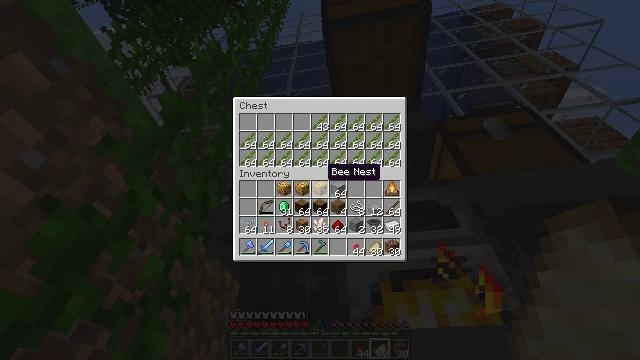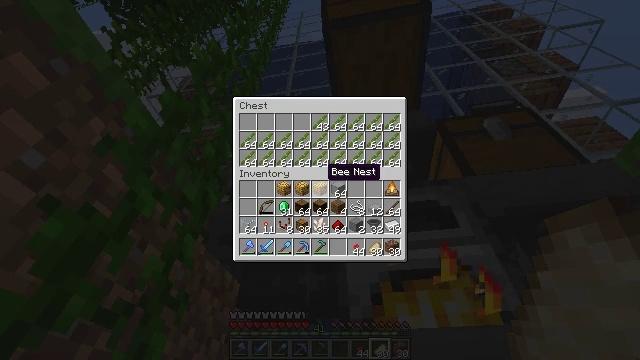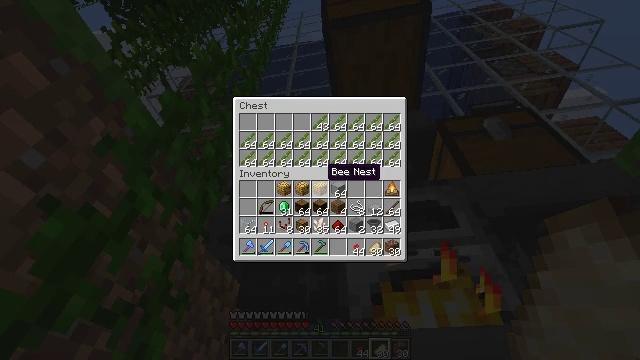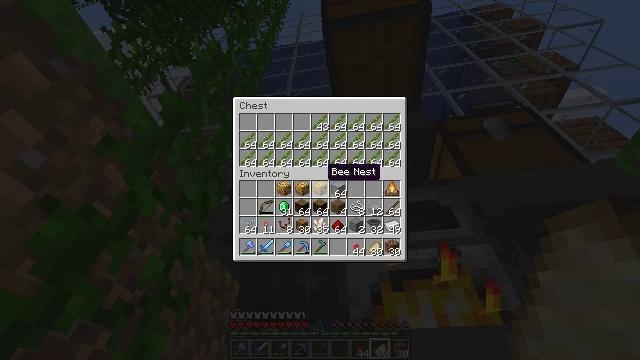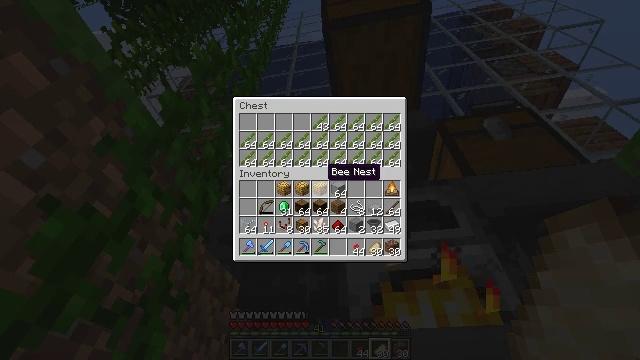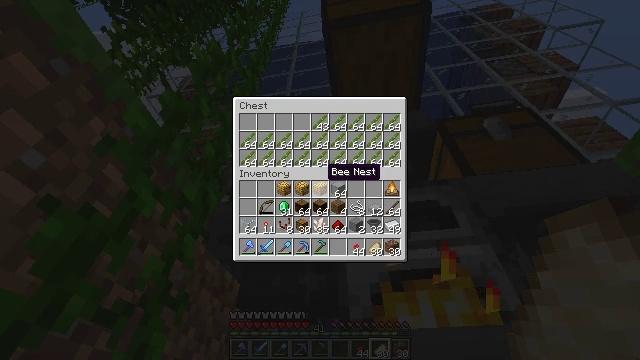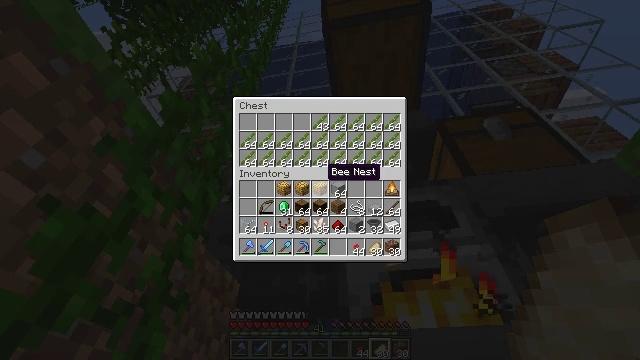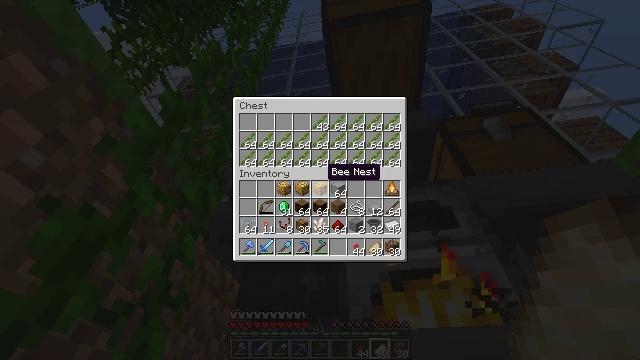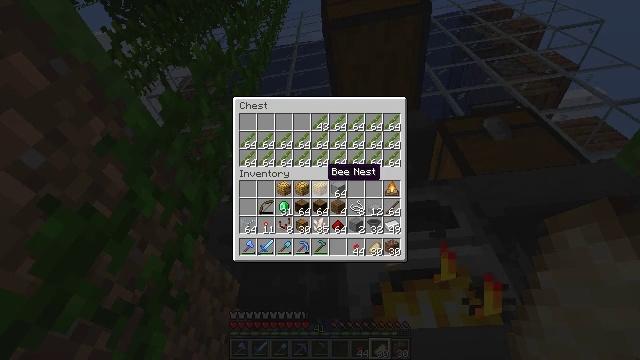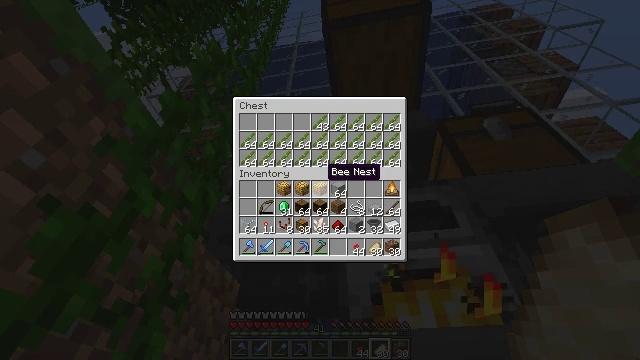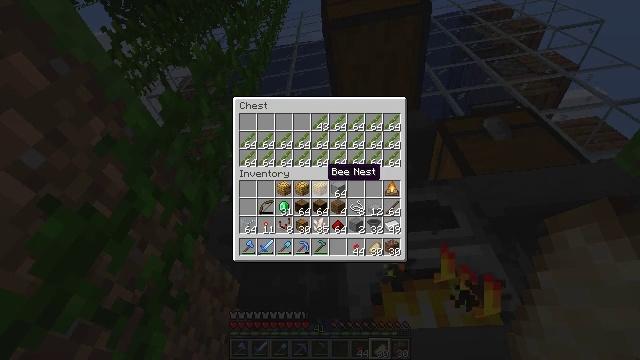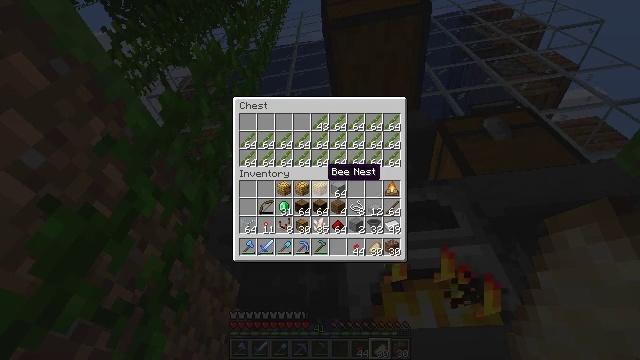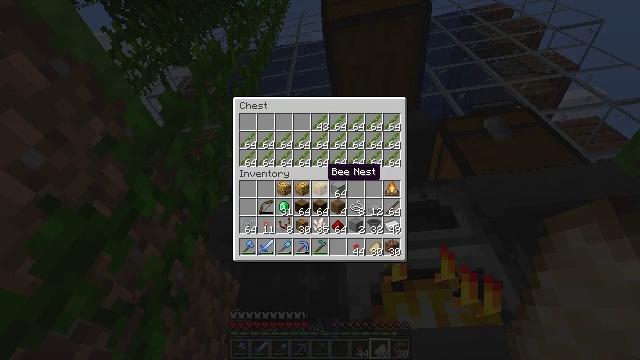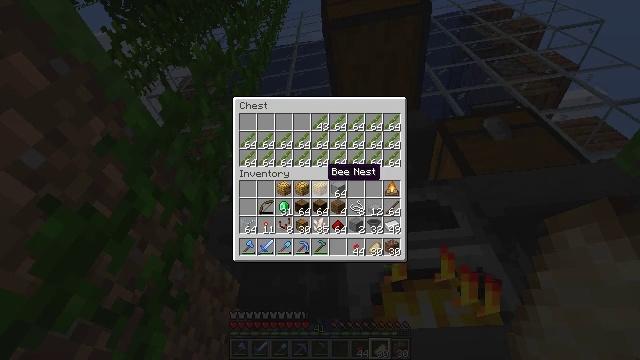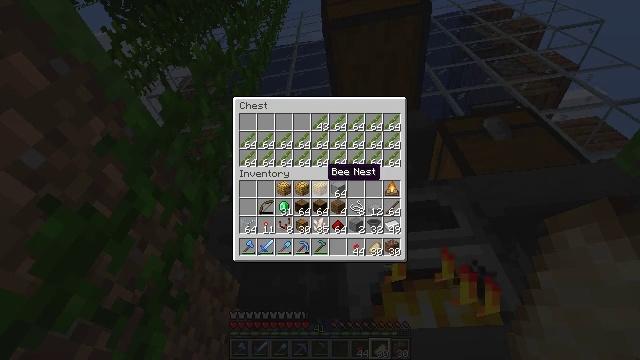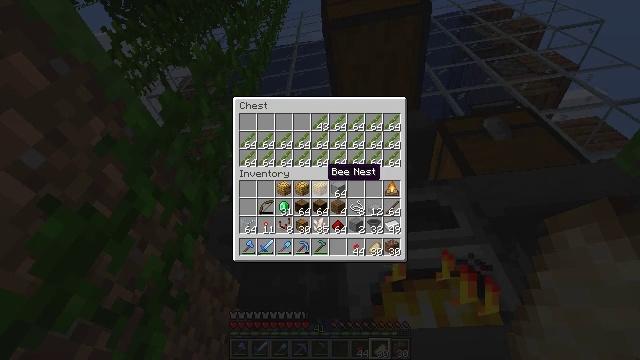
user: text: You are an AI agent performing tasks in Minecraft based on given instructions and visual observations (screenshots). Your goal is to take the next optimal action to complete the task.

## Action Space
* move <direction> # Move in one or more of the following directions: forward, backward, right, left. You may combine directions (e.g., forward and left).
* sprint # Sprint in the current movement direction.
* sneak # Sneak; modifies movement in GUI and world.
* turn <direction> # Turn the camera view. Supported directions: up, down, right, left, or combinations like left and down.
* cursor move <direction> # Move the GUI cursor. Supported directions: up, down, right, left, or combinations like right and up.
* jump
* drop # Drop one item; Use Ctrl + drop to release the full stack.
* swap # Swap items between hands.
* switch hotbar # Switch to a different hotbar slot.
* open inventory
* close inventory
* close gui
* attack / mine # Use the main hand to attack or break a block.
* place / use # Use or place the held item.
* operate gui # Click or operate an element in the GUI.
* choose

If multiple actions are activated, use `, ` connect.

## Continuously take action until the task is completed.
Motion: motion action
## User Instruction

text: Left click on the cartography table to mine it.
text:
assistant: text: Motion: no_op
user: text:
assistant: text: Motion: no_op
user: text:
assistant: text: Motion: no_op
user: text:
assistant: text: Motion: no_op
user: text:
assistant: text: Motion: no_op
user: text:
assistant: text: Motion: no_op
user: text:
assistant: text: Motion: no_op
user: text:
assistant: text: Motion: no_op
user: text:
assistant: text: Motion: no_op
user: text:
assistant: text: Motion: no_op
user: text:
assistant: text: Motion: no_op
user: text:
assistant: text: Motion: no_op
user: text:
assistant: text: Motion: no_op
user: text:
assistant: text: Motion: no_op
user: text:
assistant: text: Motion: no_op
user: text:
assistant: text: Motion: no_op
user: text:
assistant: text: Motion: no_op
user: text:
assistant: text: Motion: no_op
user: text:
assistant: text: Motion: no_op
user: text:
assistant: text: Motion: no_op
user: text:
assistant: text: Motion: no_op
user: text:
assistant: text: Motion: no_op
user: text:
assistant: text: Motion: no_op
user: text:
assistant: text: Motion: no_op
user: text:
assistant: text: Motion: no_op
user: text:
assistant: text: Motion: no_op
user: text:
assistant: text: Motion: no_op
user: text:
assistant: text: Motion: no_op
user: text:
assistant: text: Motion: no_op
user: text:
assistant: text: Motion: no_op